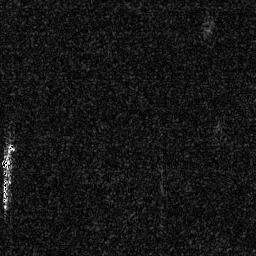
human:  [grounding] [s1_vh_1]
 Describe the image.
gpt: In the satellite image, there is  <ref>1 small ship </ref> <box>[[0, 54, 5, 66, 0]]</box> located at left.